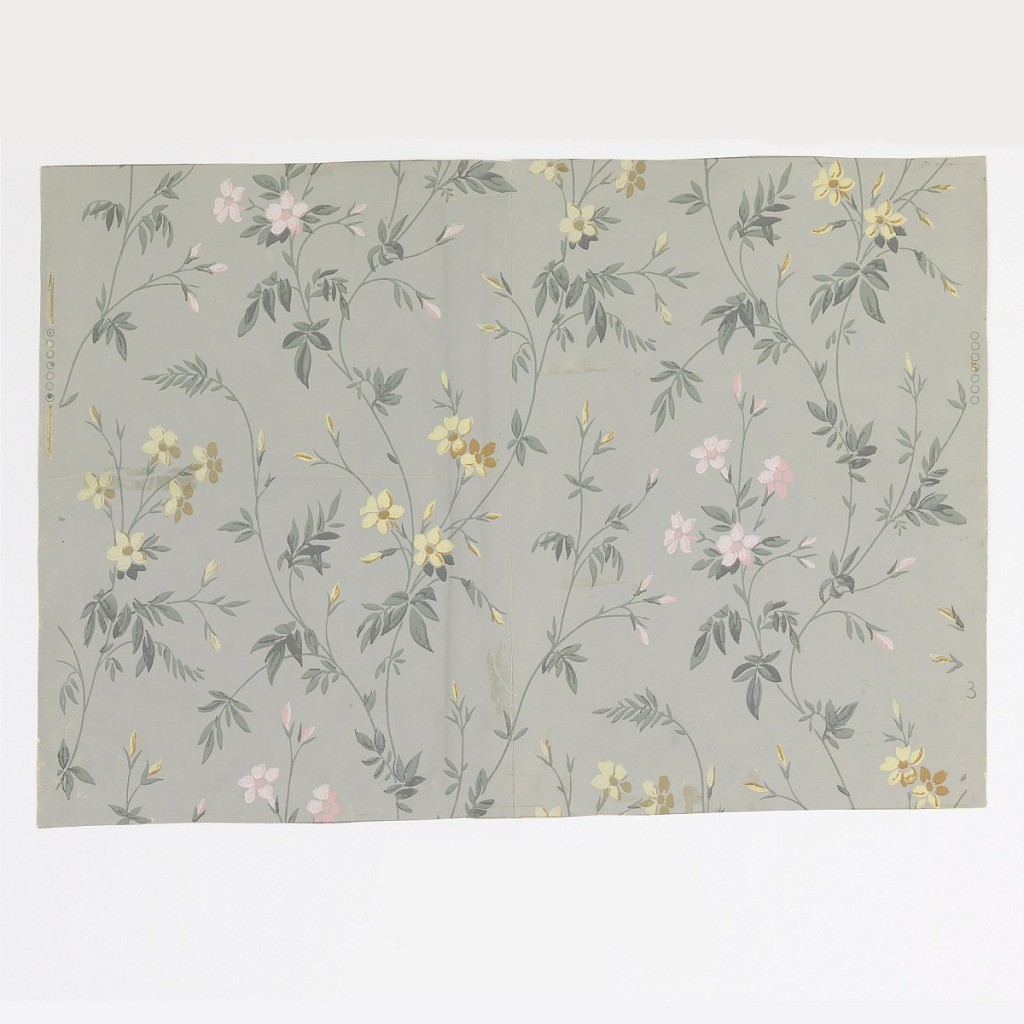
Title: Sidewall
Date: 1890–1900
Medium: Machine-printed
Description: Horizontal rectangle giving a complete width. Vine, with flowers in yellow and pink and leaves in gray-green. Printed on gray-green ground.